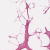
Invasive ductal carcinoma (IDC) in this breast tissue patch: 0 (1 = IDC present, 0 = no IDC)